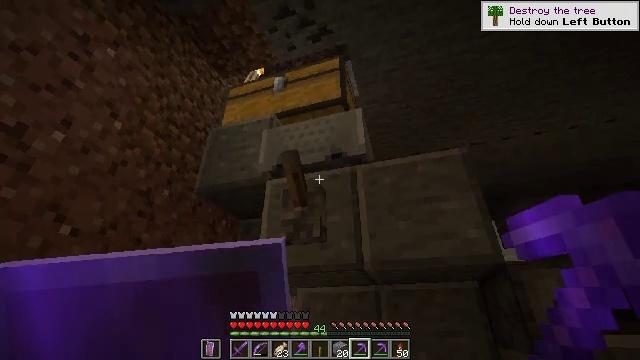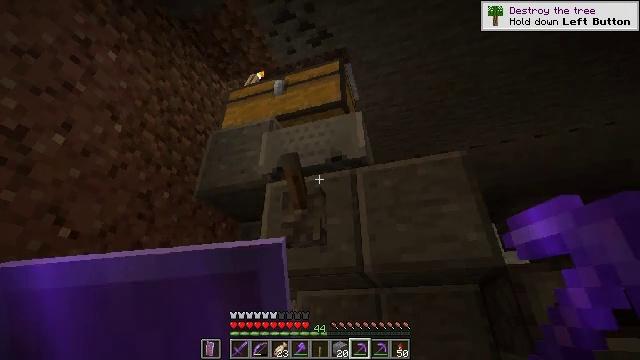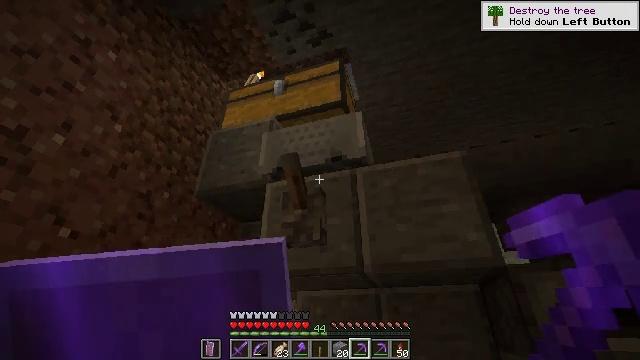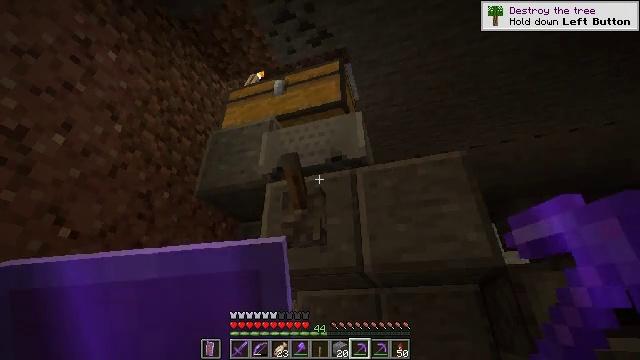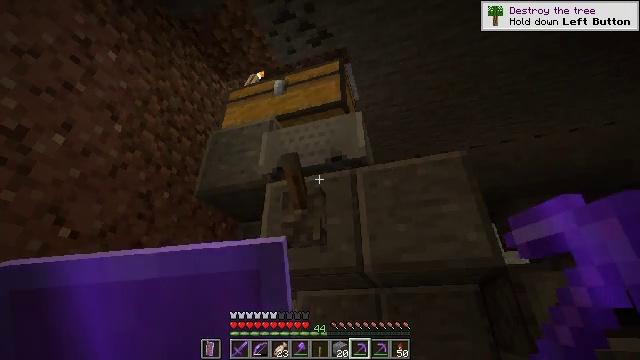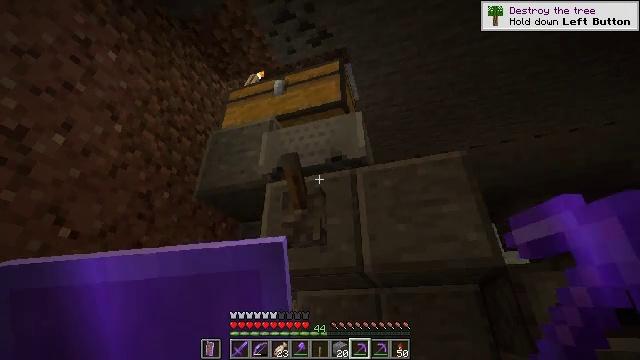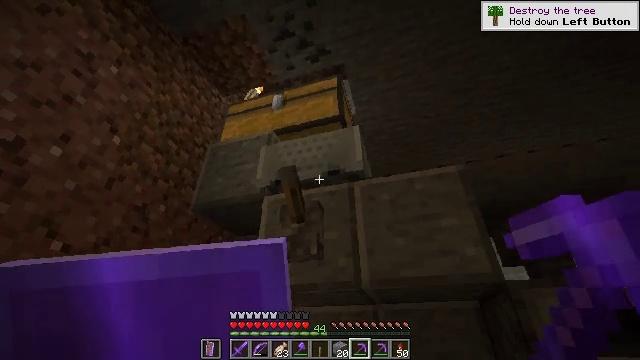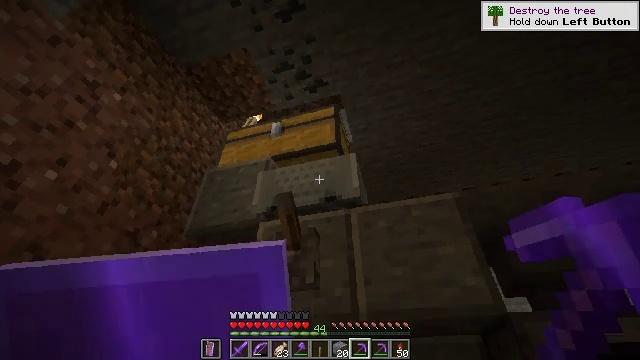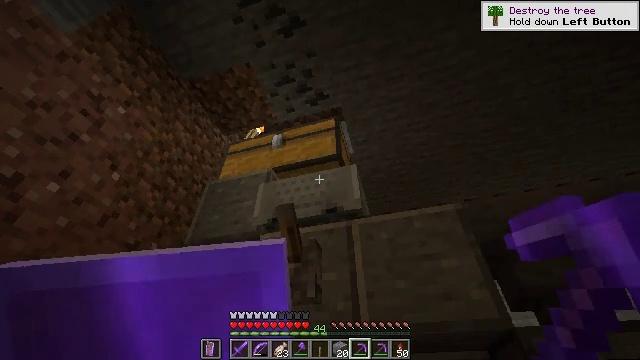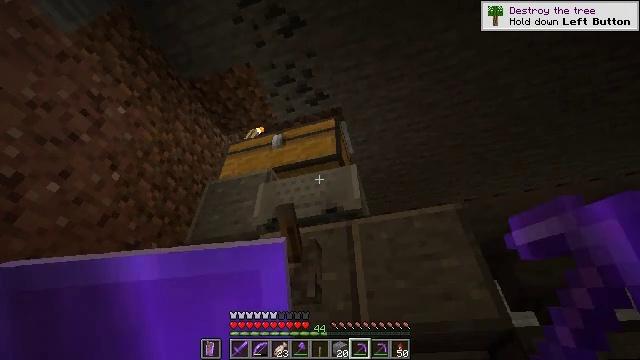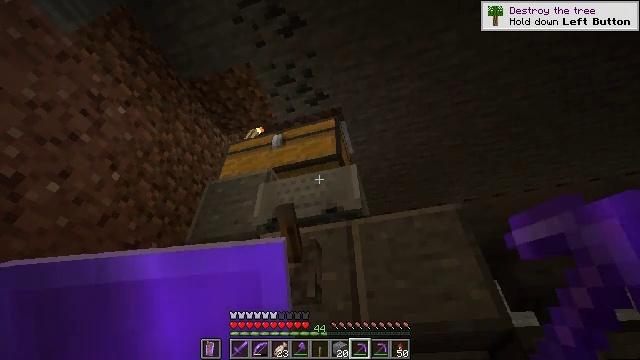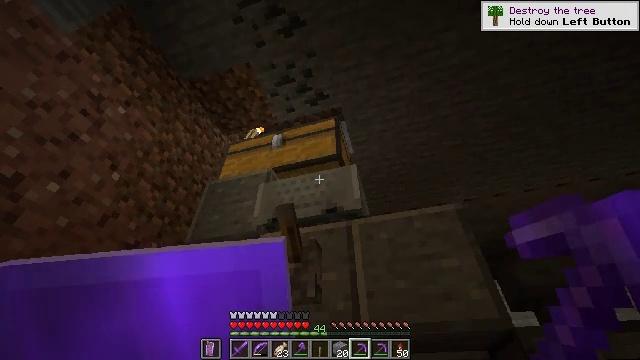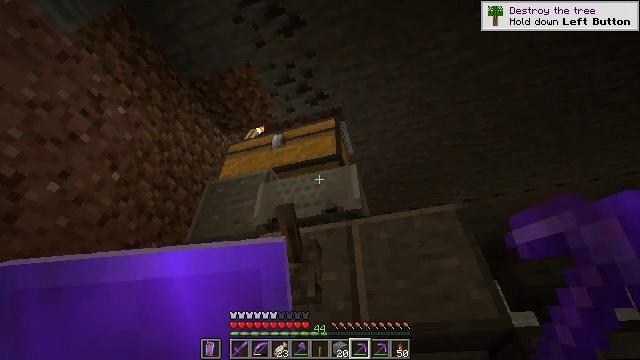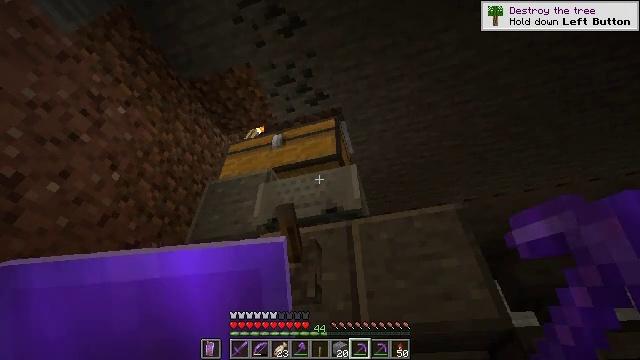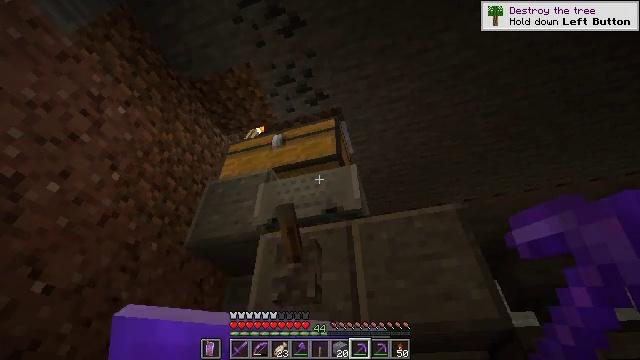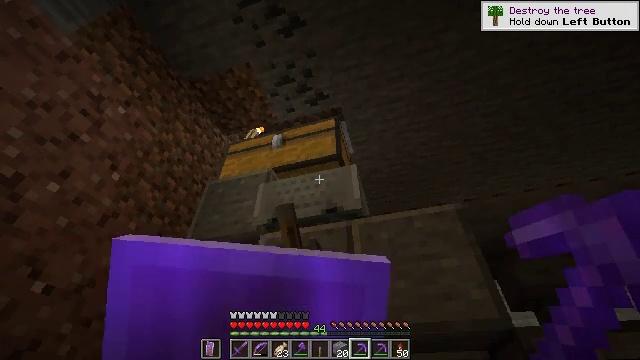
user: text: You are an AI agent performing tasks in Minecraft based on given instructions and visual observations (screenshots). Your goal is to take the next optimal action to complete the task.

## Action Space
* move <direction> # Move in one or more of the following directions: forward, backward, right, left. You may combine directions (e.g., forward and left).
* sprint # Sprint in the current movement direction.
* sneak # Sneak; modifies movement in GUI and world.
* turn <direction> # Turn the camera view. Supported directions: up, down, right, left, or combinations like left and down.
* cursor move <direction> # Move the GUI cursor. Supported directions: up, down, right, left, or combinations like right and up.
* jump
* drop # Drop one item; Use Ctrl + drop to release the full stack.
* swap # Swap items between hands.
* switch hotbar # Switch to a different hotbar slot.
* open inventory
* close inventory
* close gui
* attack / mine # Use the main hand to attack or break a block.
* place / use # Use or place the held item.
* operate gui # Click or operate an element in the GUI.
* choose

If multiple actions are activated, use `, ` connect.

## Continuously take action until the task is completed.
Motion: motion action
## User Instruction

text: craft item air
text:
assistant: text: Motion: no_op
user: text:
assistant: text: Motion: no_op
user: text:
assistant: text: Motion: no_op
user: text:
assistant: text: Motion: no_op
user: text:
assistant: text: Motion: no_op
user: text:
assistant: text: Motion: turn up
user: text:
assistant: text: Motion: turn up
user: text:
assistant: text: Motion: turn up
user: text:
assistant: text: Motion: no_op
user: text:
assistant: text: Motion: no_op
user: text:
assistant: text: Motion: no_op
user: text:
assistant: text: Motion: no_op
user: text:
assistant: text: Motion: no_op
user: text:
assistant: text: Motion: use / place
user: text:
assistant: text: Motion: use / place
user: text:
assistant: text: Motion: use / place
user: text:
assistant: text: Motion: no_op
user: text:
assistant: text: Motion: no_op
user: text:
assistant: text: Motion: no_op
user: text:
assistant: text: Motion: no_op
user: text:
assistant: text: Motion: no_op
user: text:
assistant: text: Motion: no_op
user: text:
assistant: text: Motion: no_op
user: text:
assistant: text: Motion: no_op
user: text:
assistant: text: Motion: no_op
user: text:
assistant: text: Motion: no_op
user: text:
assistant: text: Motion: turn left and up
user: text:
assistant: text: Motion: turn left and up
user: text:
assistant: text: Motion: no_op
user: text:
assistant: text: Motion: no_op